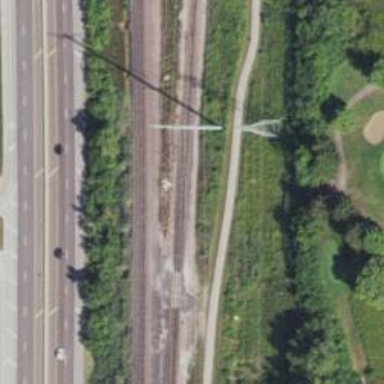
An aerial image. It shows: Abandoned railway.